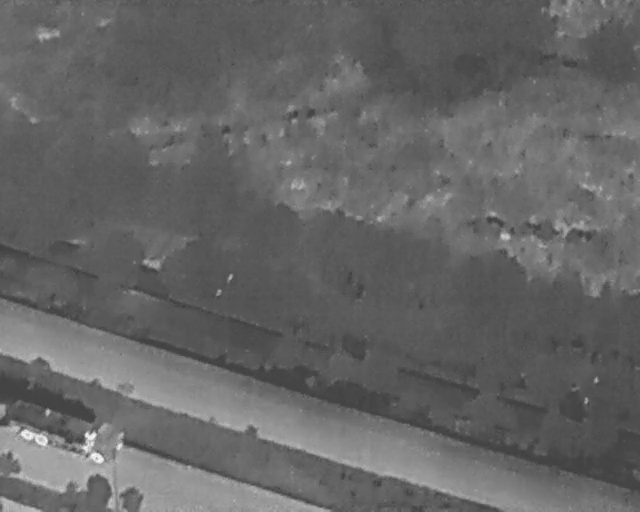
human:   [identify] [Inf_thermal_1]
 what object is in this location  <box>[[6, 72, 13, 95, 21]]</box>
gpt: <ref>1 large othervehicle at the bottom left</ref>